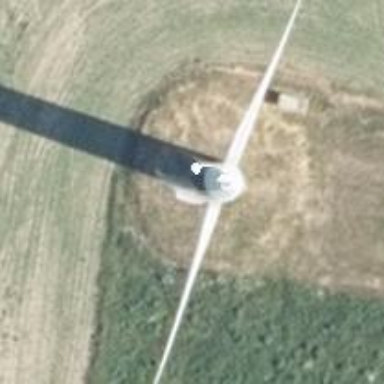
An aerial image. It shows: Wind generator is in the picture.